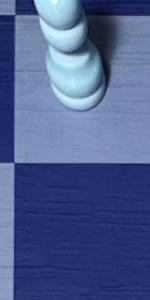
Label: Empty